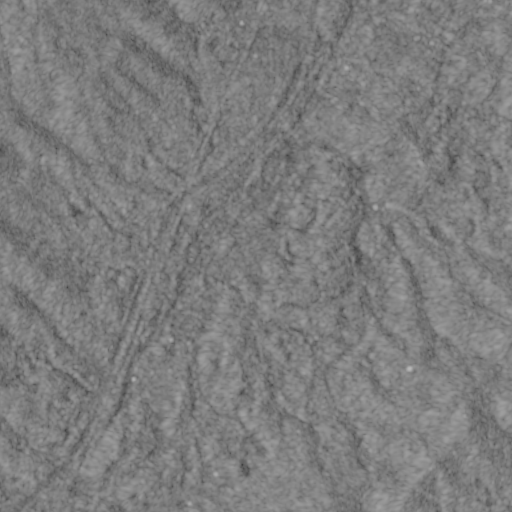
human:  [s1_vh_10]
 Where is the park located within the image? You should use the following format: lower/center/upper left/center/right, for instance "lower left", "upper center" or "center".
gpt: The park is located in the upper center of the image.
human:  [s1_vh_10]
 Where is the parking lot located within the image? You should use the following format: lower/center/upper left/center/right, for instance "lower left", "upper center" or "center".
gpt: The parking lot is located in the center of the image.
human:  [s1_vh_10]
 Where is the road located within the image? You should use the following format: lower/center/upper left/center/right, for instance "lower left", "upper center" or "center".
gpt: There is no road in the image.

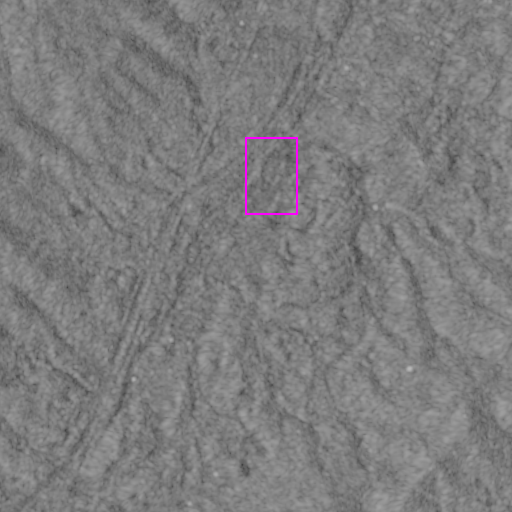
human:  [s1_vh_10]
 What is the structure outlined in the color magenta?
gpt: The structure outlined in magenta is a park.
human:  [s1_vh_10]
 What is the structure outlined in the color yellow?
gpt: There is no yellow outline.